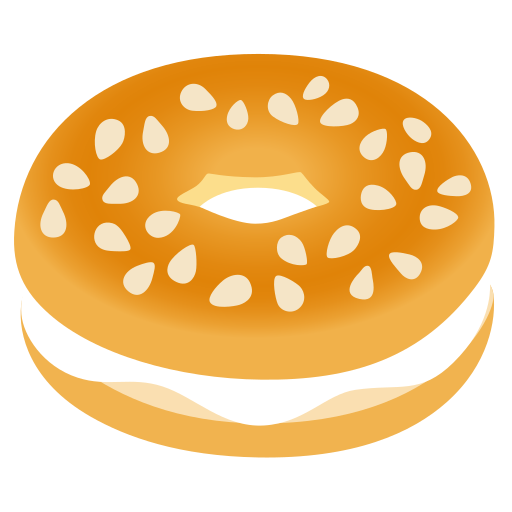
Emoji: 🥯